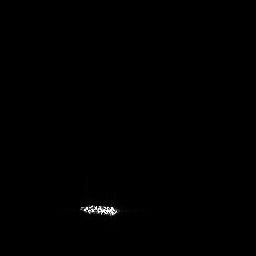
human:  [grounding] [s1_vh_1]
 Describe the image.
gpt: In the satellite image, there is  <ref>1 medium ship </ref> <box>[[28, 77, 48, 84, 0]]</box> located at bottom.